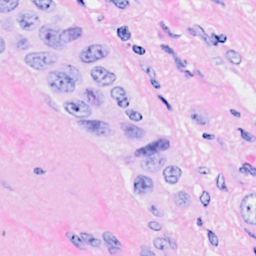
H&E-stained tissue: Breast